Question: HI,
I am creating an App in which countdown will be running. I want to lock the iPhone when user taps on the button to start the countdown. Can anyone of you tell me how to do it. Any sample App or code will be very helpful.
here is the image which will make clear what I am asking for.

When I will slide the "lock" from left to right user will be ale to further interact with the App
Thanks in Advance!
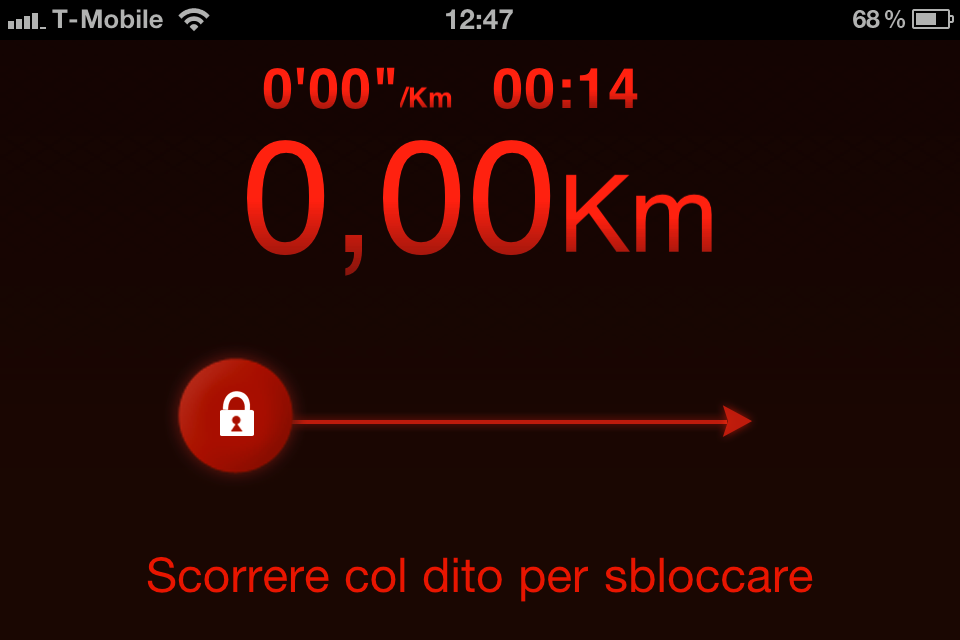
Answer: You wont be able to stop the user from hitting the home button to 'close' your app, but locking the App itself is pretty straight forward.
Firstly, when a user hits 'lock', you can either hide the normal UI elements that allow user input & unhide the locking mechanism OR make the unlocking mechanism appear on another ViewController.
As for the unlocking mechanism itself, you could use a UISlider and implement something like
'''
addTarget:self action:@selector(sliderMove:) forControlEvents:UIControlEventValueChanged
'''
to see when a user changes the position.
If it reaches the maximum, then unlock & show your UI elements/remove from superview.
If it doesn't reach the maximum, then set the value back to minimum with
'''
setValue:position animated:YES
'''
Alternatively you could put a UIImageView on the screen, catch the touch events and create your own slider, but that seems like more work than using the built in UISlider.